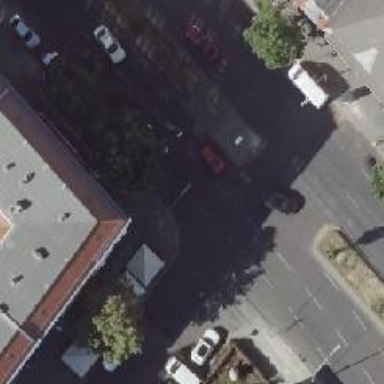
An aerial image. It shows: Asphalt footpath with unmarked crossing.